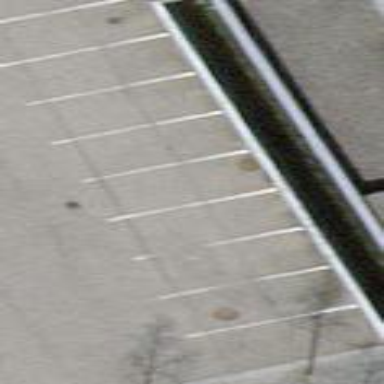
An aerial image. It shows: Street-side parking area.